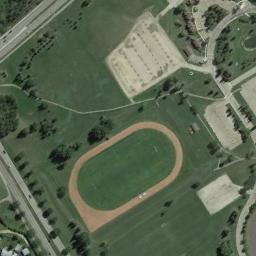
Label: ground_track_field